Question: 'download.php':
'''
<?php require_once('Connections/connection_psfriend.php'); ?>
<?php
$idreceived = addslashes($_REQUEST['sendid']);
$filepathquery = "SELECT bd_brushfilepath FROM tbl_brushdescription WHERE bd_brushid = $idreceived";
$Recordset = mysql_query($filepathquery,$connection_psfriend) or die(mysql_error());
$filepath = mysql_fetch_assoc($Recordset);
$receivedfilerequest = $filepath['bd_brushfilepath'];
$file_path = $_SERVER['DOCUMENT_ROOT'].'/'.'ps-friend'.'/' . $receivedfilerequest;
$updatedownlaodquery = "UPDATE tbl_brushdescription SET bd_brushdownloads = bd_brushdownloads + 1 WHERE bd_brushid = $idreceived";
$Recordset = mysql_query($updatedownlaodquery,$connection_psfriend) or die(mysql_error());
if(file_exists( $file_path)){
header('Content-Description: File Transfer');
header('Content-Type: application/octet-stream');
header('Content-Disposition: attachment; filename='.basename($file_path));
header('Content-Transfer-Encoding: binary');
header('Expires: 0');
header('Cache-Control: must-revalidate');
header('Pragma: public');
header('Content-Length: ' . filesize($file_path));
ob_clean();
flush();
readfile($file_path);
exit;
'''
}
My problem:
The code works fine with google Chrome for all 143 entries made in the database. It works fine fine with Firefox too except for 5 out of those 143.
for firefox it shows:( for those 5 entries):
In the database, I am using filepaths to store the files. All the files are either in zip format or rar format. Those files are not downloaded in rar/zip format. With google chrome, there is no problem at all. Is there something wrong with the script?
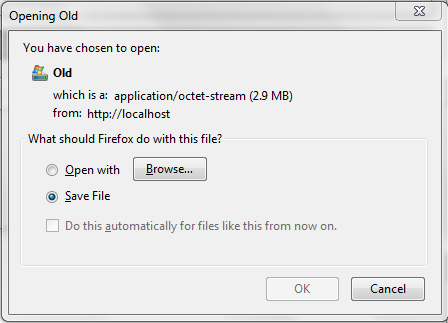
Answer: First of all, please stop using 'MYSQL_' function, see <URL>.
Secondly you are using '$idreceived = addslashes($_REQUEST['sendid']);' as a nice way to prevent SQL injection. Unfortunately you are calling the query like 'WHERE bd_brushid = $idreceived', so without quotes.
In other words, you are still vulnerable, as long as I dont use any quotes. Consider me sending 'sendid=1 OR 1=1'. All your rows would be updated in the second query.
Change it to 'WHERE bd_brushid = '$idreceived'', or even better: check <URL>
Now to your problem. I think you should change one line to the following to include quotes
'''
header('Content-Disposition: attachment; filename="'.basename($file_path).'"');
'''
If it still does not work, send the right content type in the header.
'''
<?php
$finfo = finfo_open(FILEINFO_MIME_TYPE);
$type = finfo_file($finfo, $file_path);
header('Content-Type: '.$type)
?>
'''